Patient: sex M, age 57
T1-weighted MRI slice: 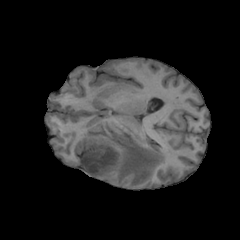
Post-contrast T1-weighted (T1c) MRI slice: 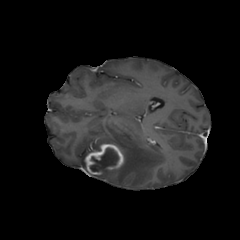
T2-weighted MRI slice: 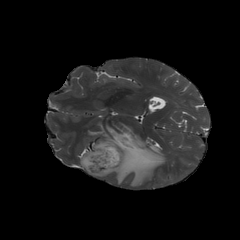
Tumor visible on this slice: yes
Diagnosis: Glioblastoma, IDH-wildtype
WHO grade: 4